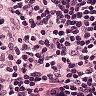
Metastatic tissue present: no